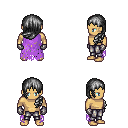
a pixel art fantasy rpg character, male body template, human, tanned skin, maroon tattered cape, metal pants, gray left-swept hairstyle, metal gloves, four views (front, back, left, right), 2x2 character sprite sheet, small pixel art, hard edges, no anti-aliasing